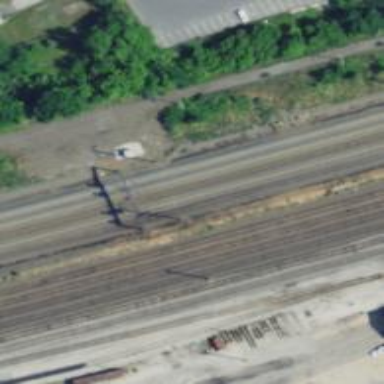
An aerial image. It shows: Railway with electrified contact lines.